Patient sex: M
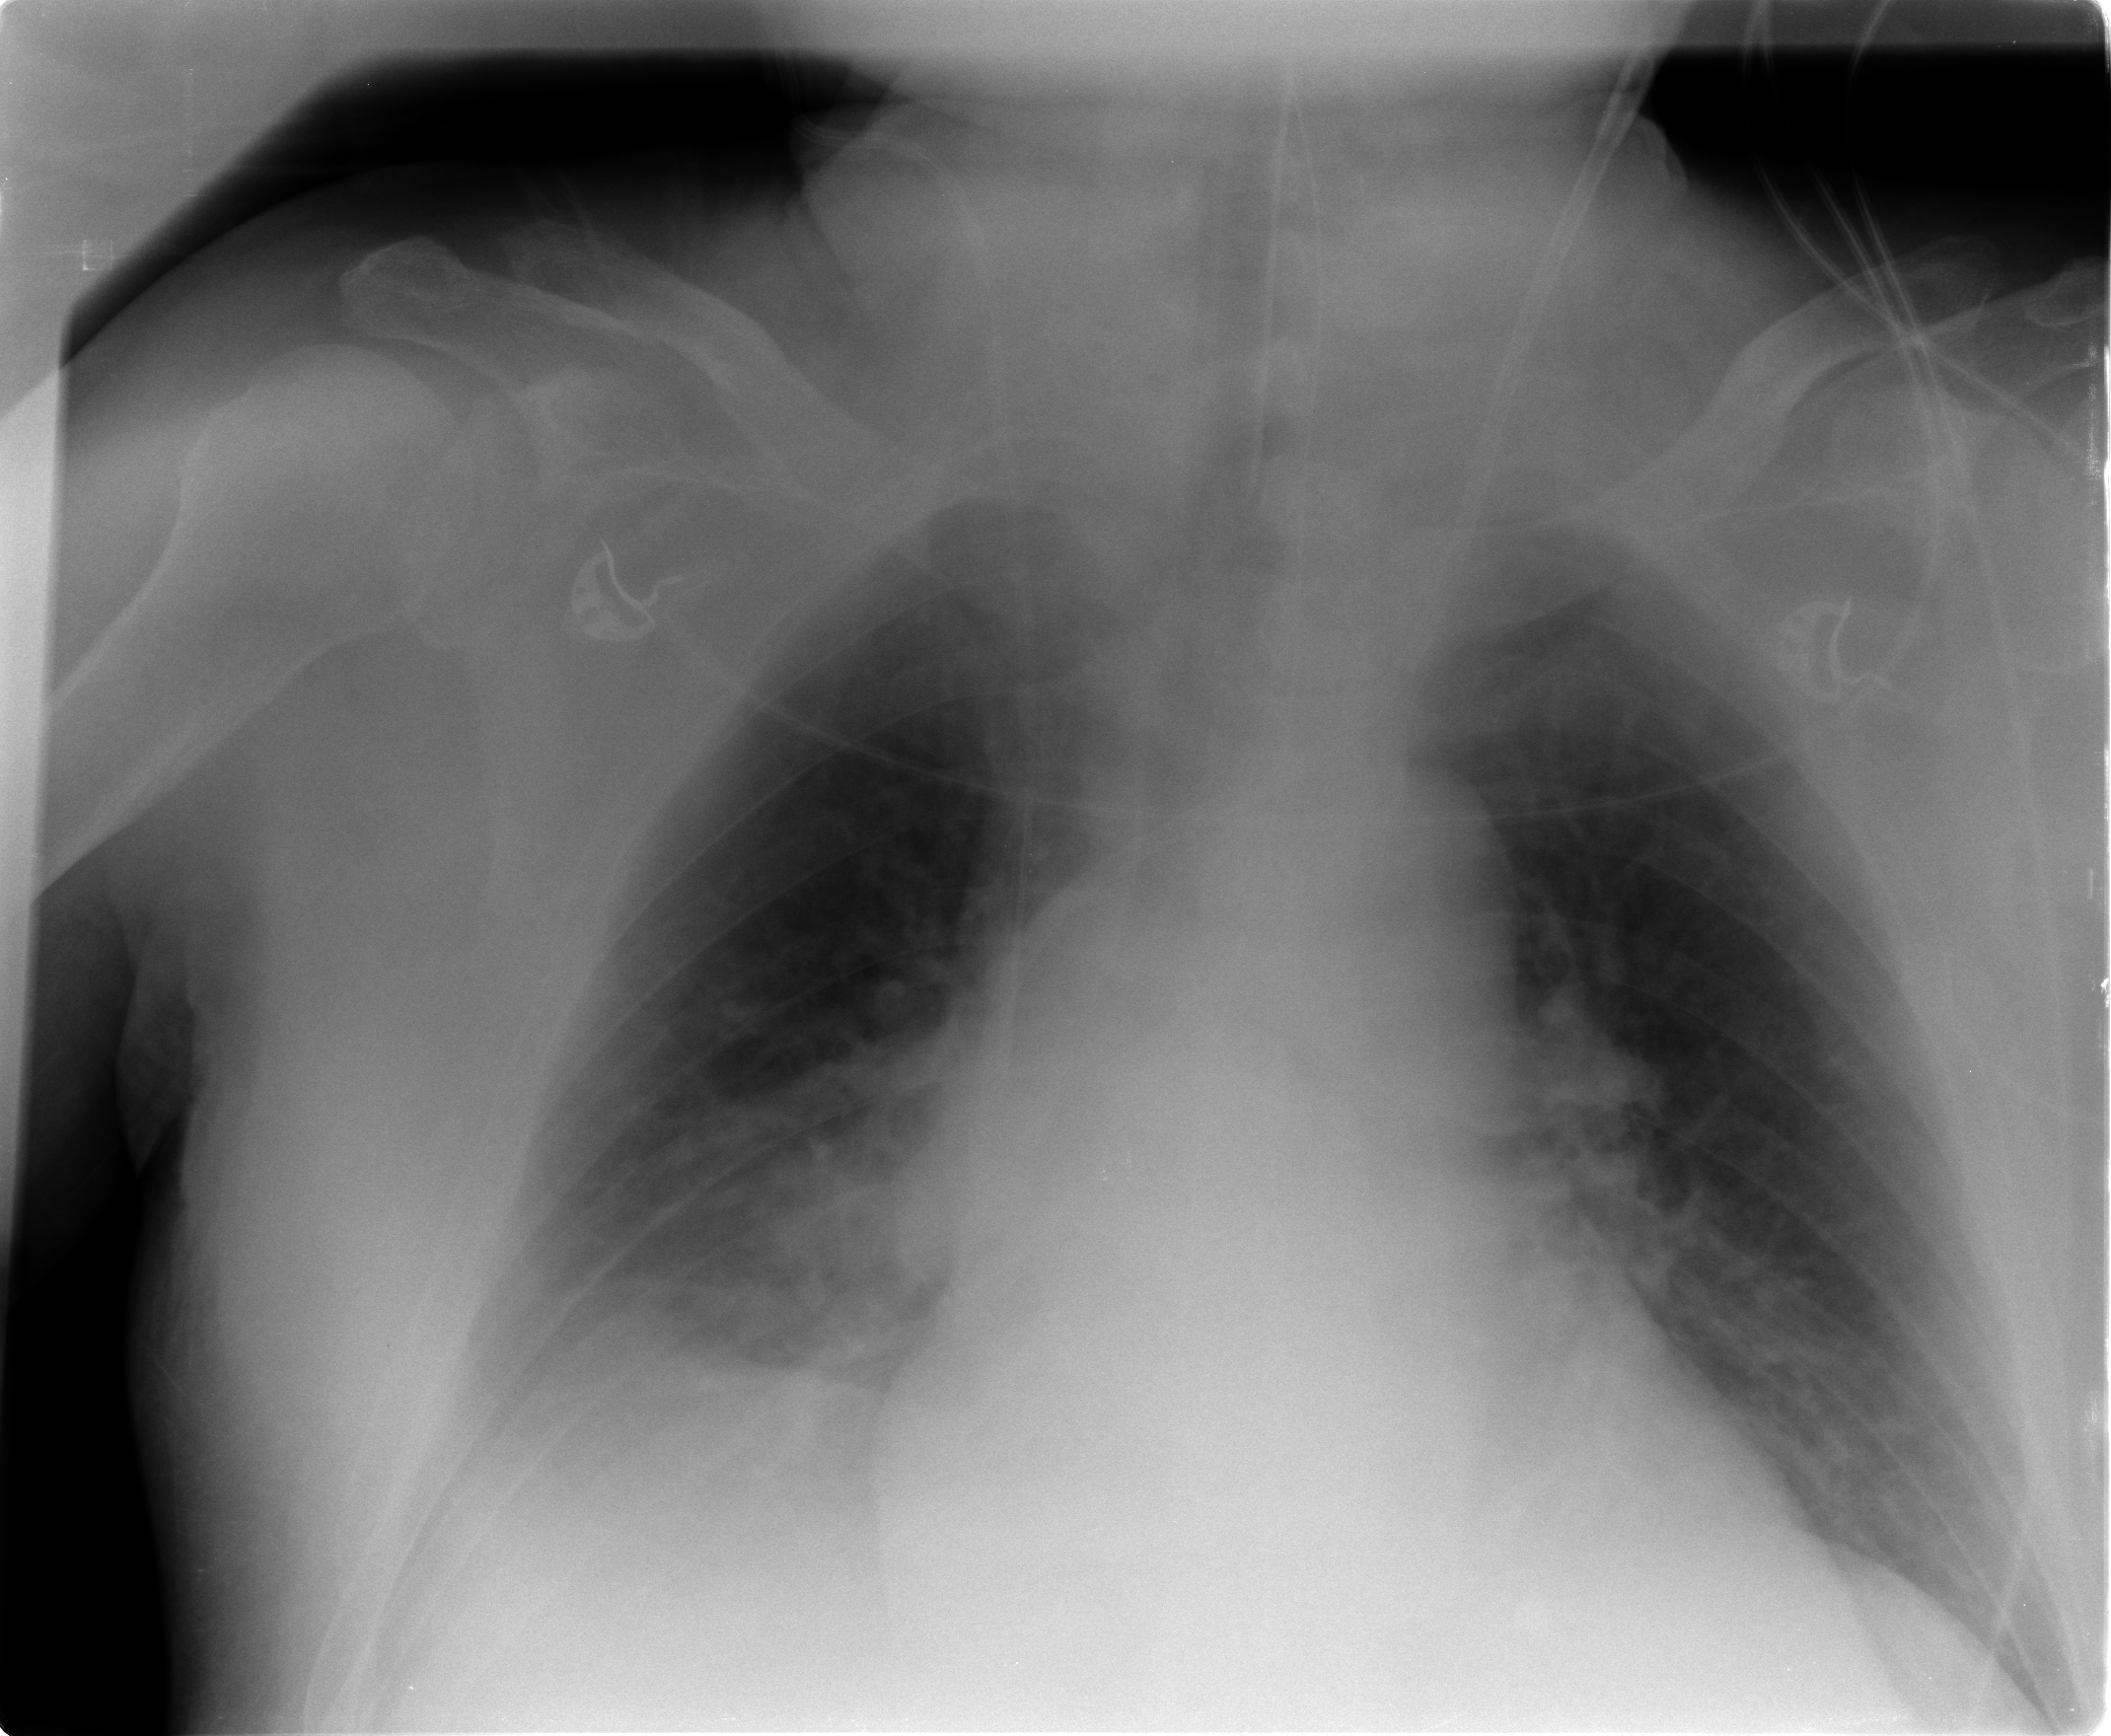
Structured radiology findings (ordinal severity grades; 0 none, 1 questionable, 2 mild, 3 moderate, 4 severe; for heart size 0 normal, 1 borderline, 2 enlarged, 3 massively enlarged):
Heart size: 2
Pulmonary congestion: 2
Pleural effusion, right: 2
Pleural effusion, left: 0
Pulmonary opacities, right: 1
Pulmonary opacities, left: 0
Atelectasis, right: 2
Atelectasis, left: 1